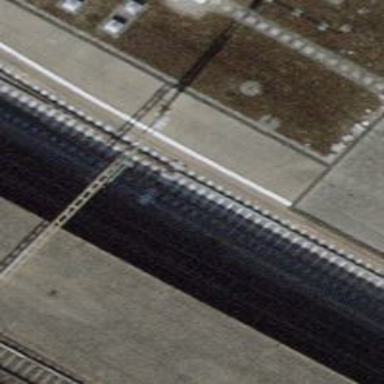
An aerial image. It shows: Railway switch.